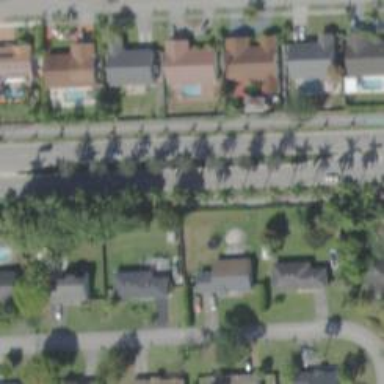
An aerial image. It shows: Secondary road with separate asphalt sidewalks.